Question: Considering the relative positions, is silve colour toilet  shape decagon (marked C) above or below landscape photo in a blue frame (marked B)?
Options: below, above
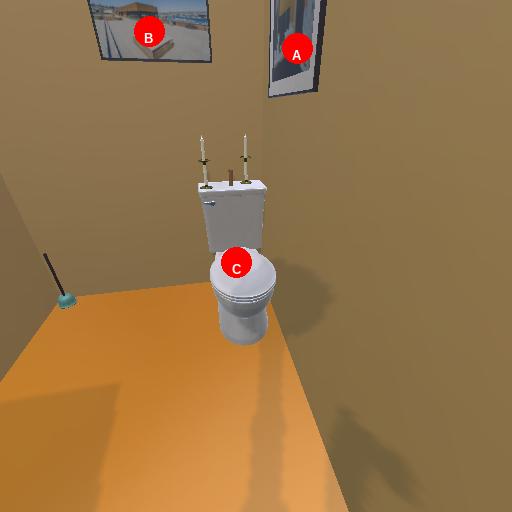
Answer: below